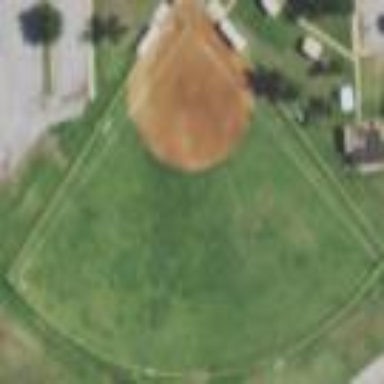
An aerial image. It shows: Baseball pitch for leisure and sports activities.